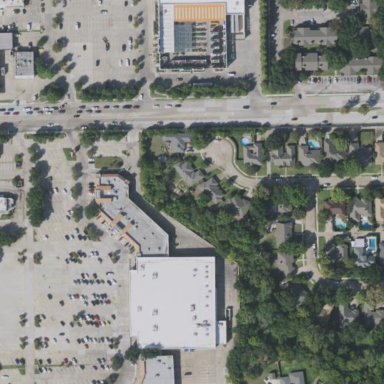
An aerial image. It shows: Retail area.